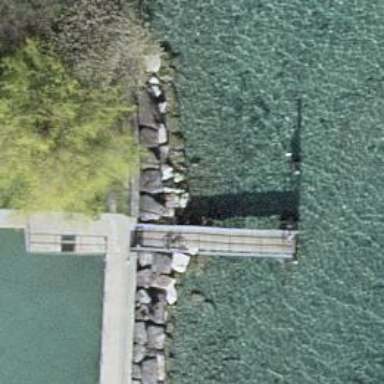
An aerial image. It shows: Man-made pier.